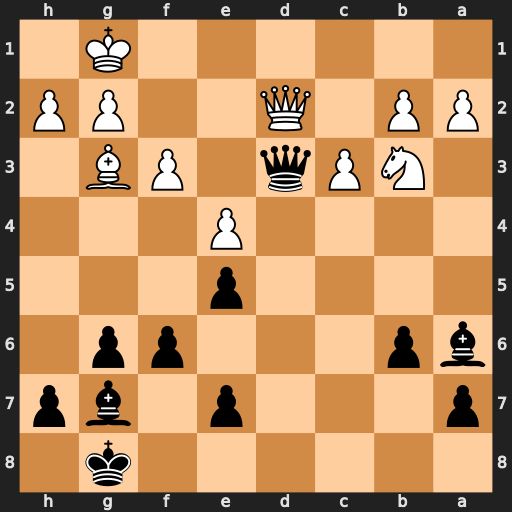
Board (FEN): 6k1/p3p1bp/bp3pp1/4p3/4P3/1NPq1PB1/PP1Q2PP/6K1
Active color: b
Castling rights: -
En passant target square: -
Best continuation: Qf1#